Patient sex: F
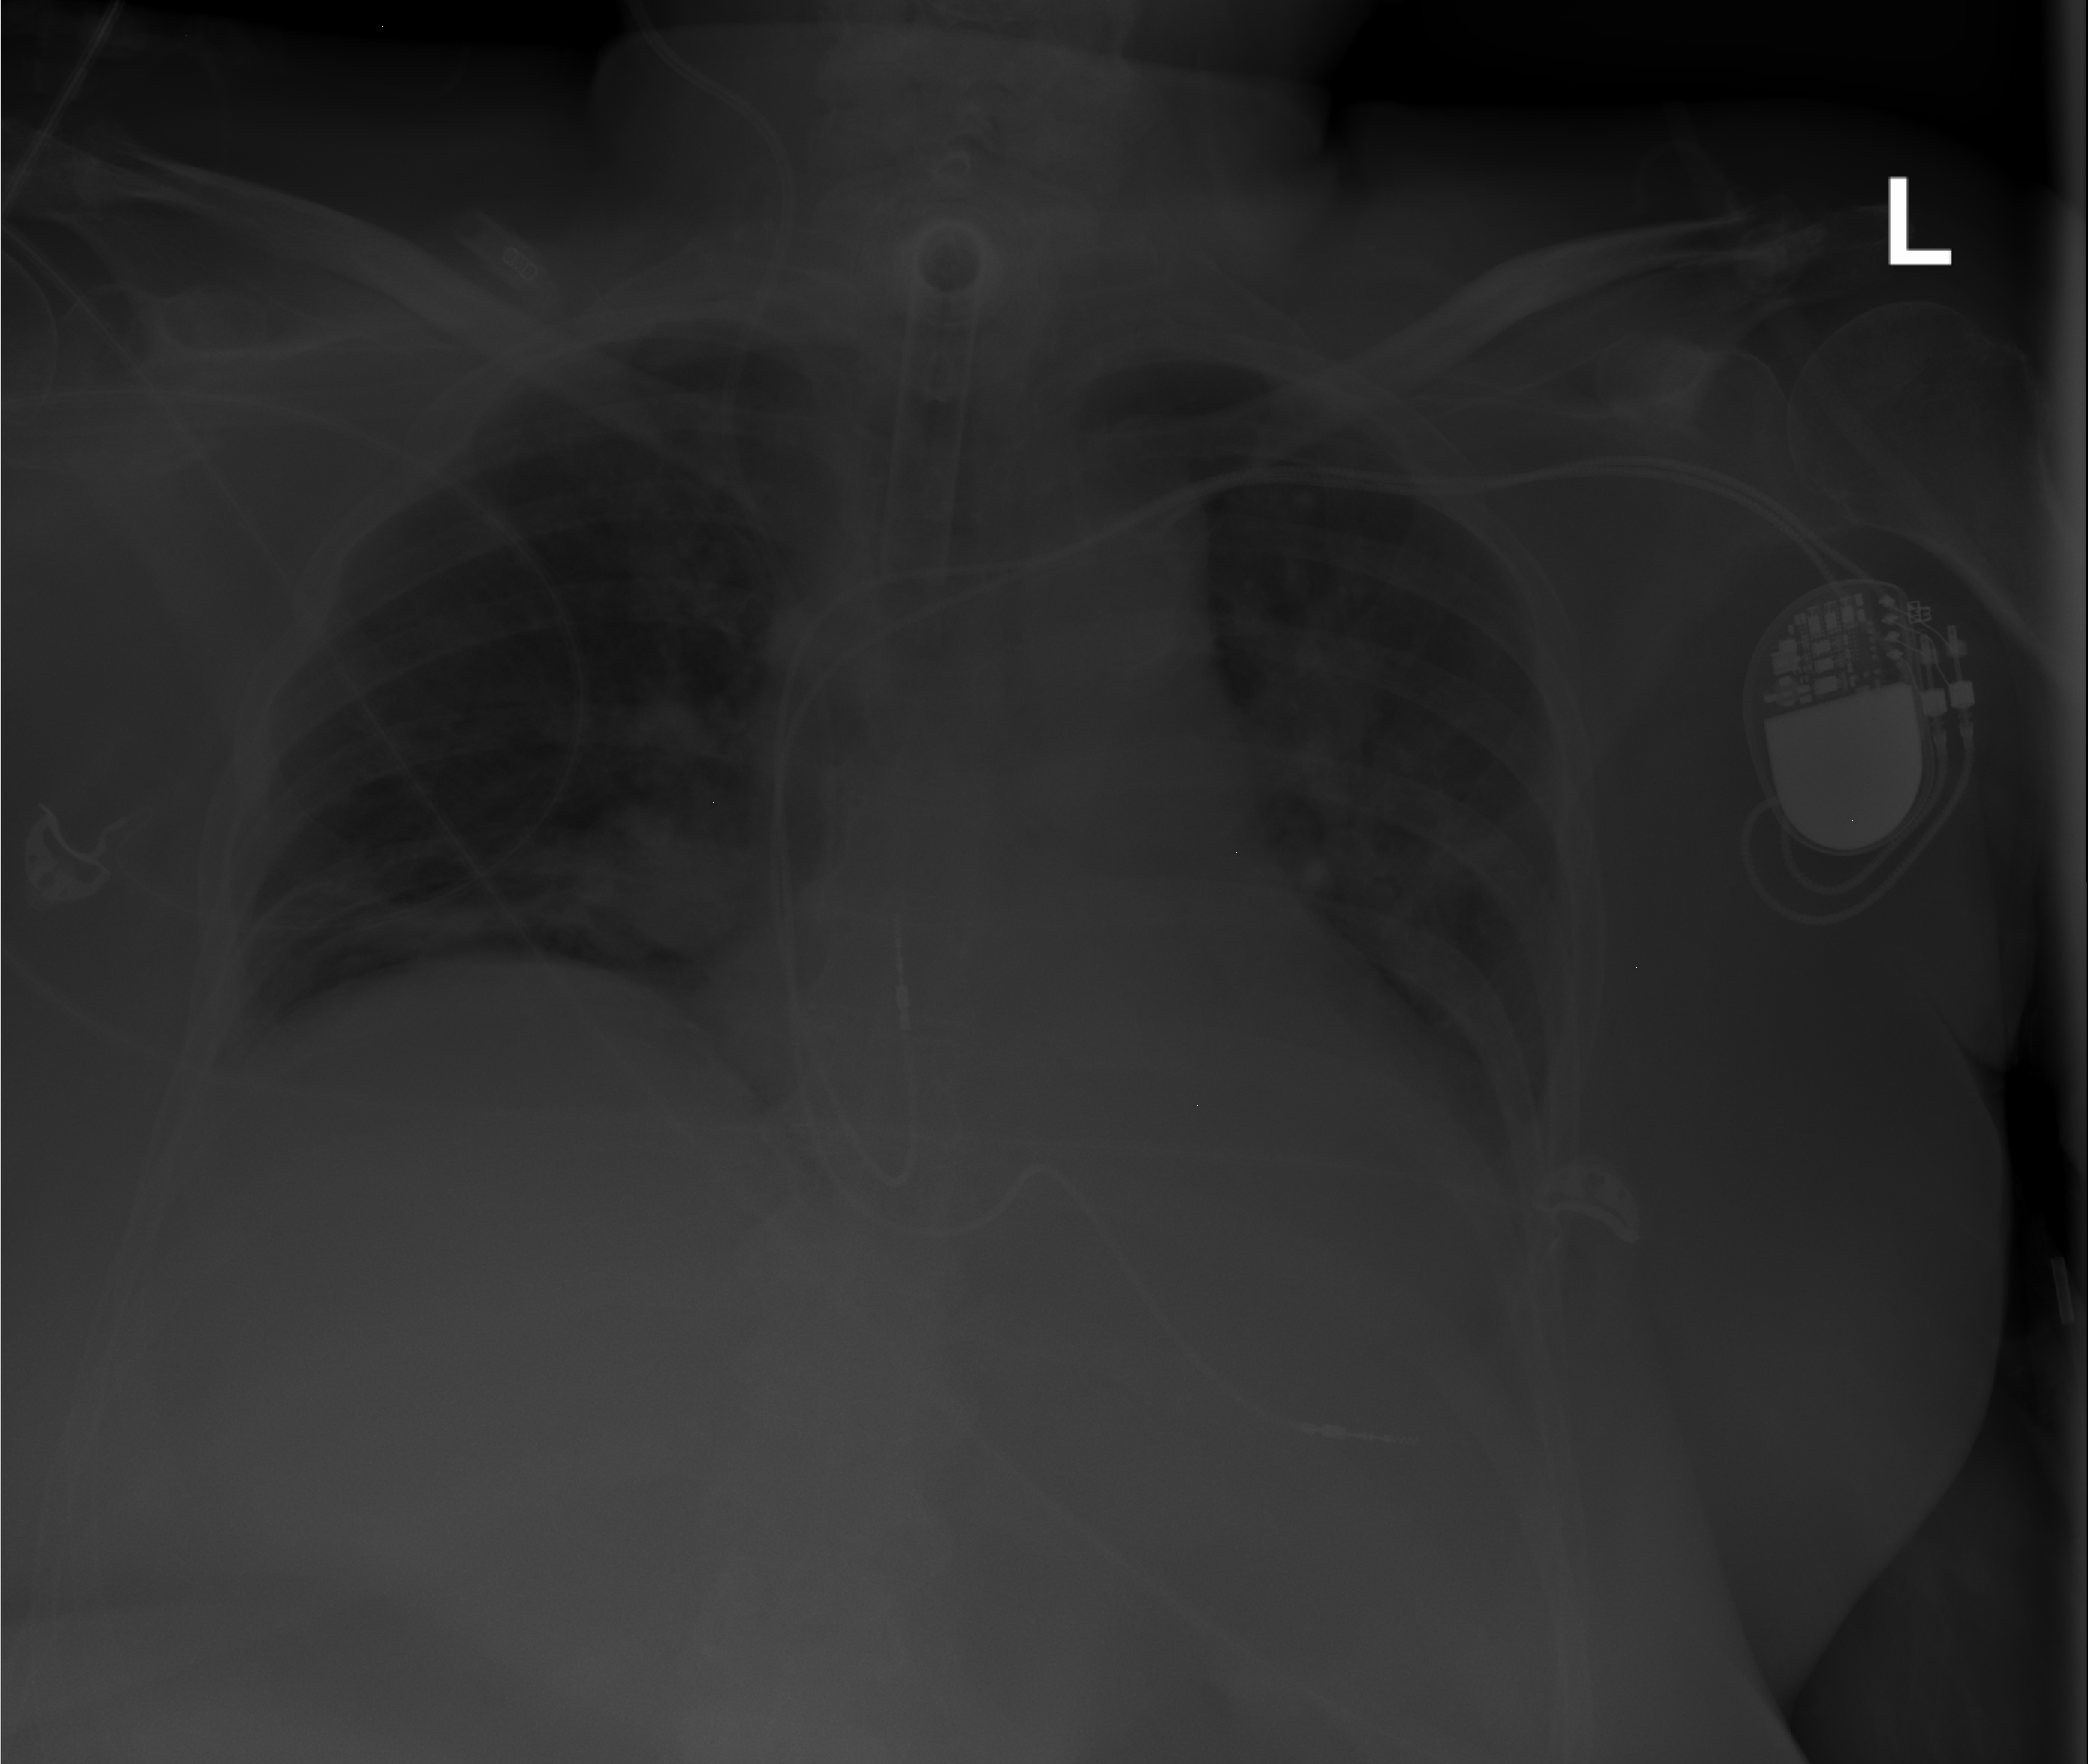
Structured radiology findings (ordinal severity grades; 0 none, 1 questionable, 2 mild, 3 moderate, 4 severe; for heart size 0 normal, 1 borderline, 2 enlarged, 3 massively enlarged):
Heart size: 0
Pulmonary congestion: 1
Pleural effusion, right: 0
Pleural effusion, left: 2
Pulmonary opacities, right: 0
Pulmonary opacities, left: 0
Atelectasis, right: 2
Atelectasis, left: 2